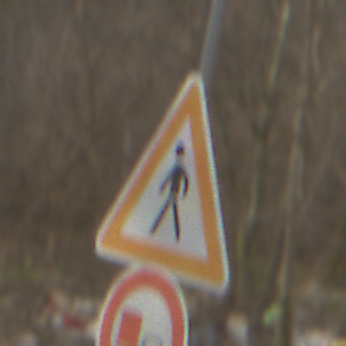
Verkehrszeichen: FussgaengerRechts
Zusatzzeichen unten: UeberholverbotKraftfahrzeuge
Umgebung: Outdoor, Nature
Tageszeit: MorningAfternoon
Wetter: PartlyCloudy
Licht: Natural
Jahreszeit: Winter
Kontrast: MediumContrast